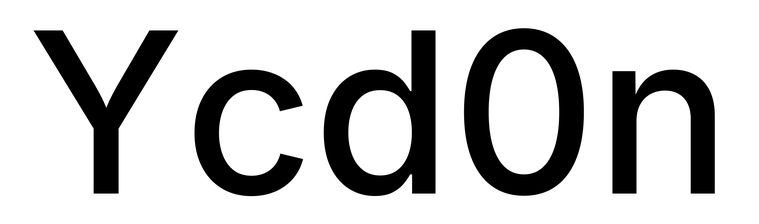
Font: Inter_Medium